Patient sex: M
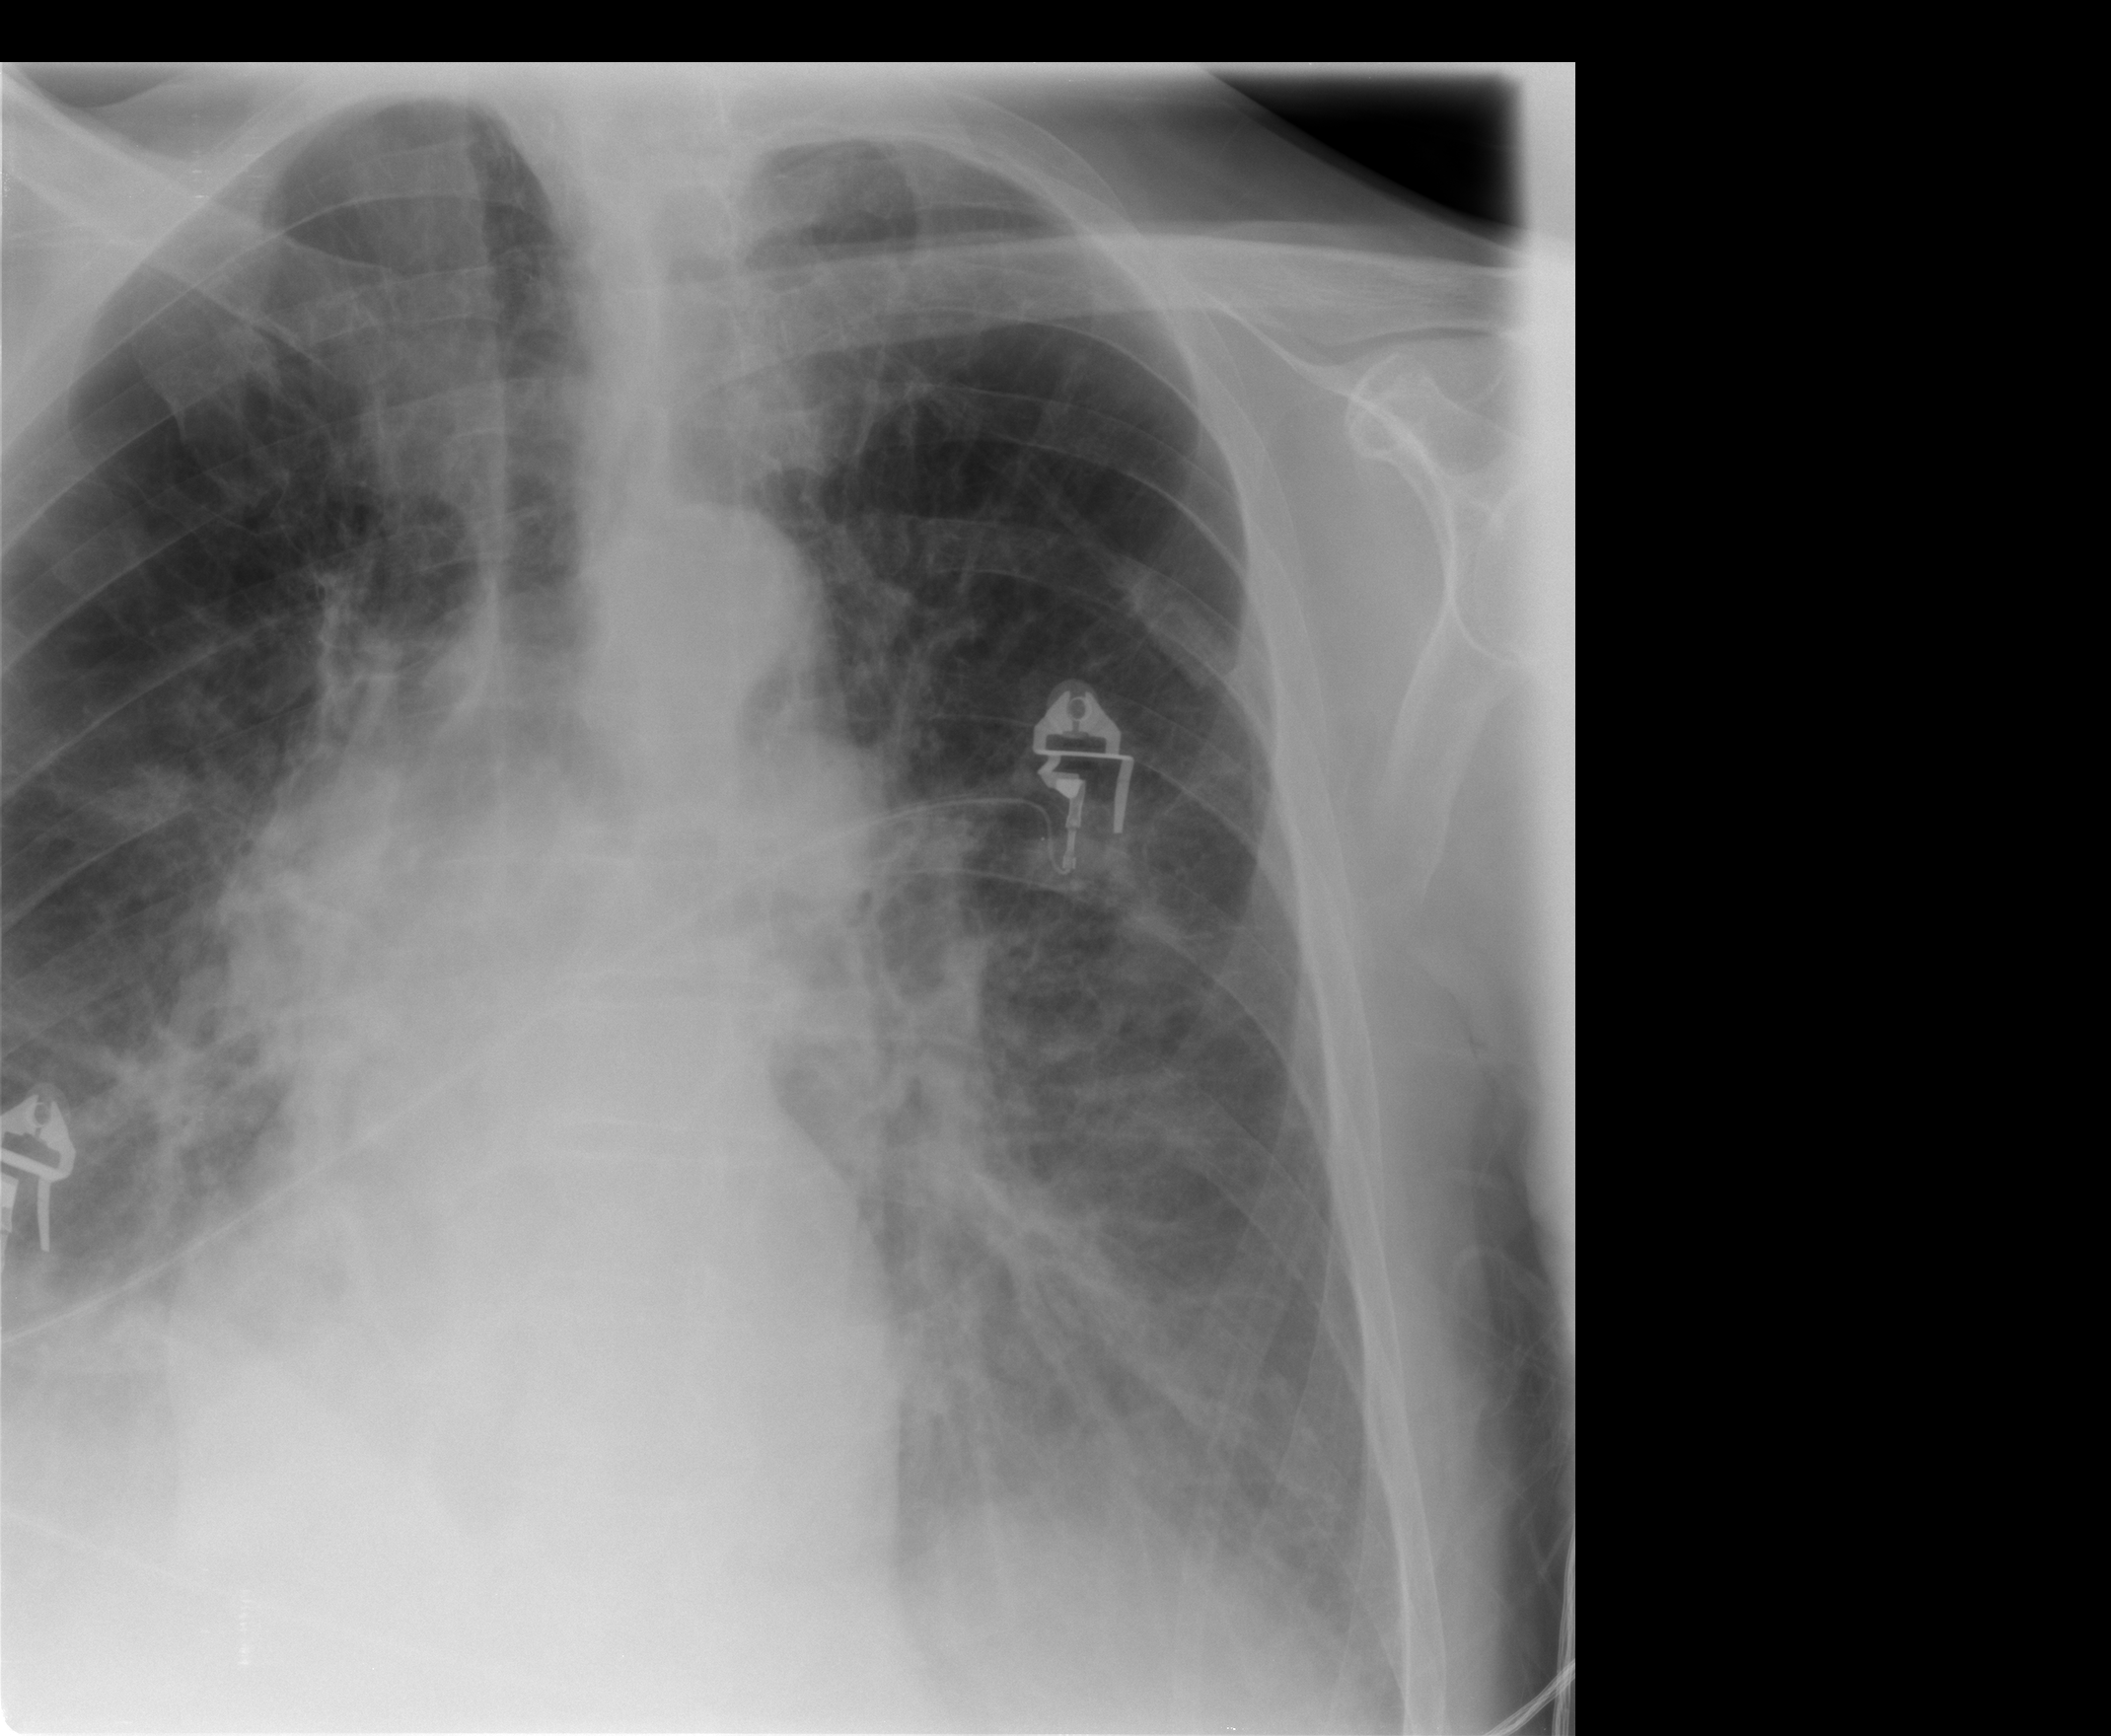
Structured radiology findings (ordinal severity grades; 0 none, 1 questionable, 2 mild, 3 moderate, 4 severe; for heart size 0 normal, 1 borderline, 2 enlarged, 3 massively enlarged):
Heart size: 0
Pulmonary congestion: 2
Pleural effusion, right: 0
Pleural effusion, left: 2
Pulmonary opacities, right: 2
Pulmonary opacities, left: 2
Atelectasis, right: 0
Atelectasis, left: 0